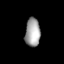
Tissue: lung
Cell type: Endothelial cells
Senescence score: 0.5603
Nuclear area (px): 423
Mean DAPI intensity: 161.182